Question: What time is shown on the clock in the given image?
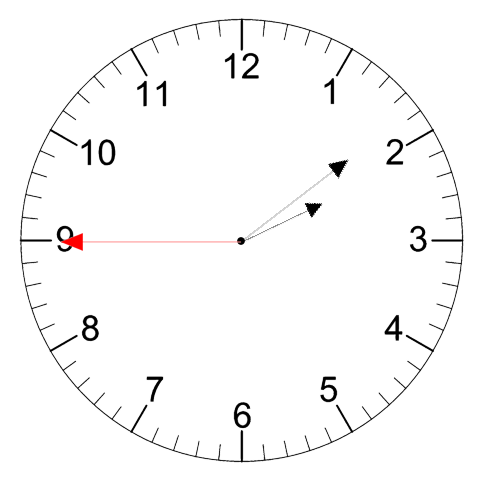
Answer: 02:08:45